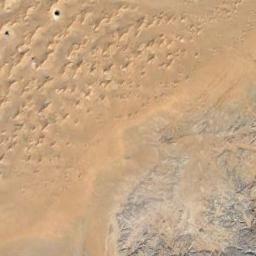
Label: desert